Question: I've been using a directive with 'scope: false' to investigate what's available to a directive that has access to its parent's scope--I just now realized that doing a 'console.log(scope)' in the linking function has been somewhat misleading.
'''
.directive('directive', function() {
return {
scope: false;
link: function (scope, elem, attrs) {
console.log(scope);
console.log($.extend({}, scope));
}
});
'''
The latter, 'console.log($.extend({}, scope));', is an object that is far more verbose, I assume this is being logged during the '$digest' phase, (as one of the properties, '$$phase', has a value of '$digest' :-P).
The 'console.log($.extend({}, scope));' also includes objects which I would expect to have access to from the parent scope, like objects on the parent scope, which don't appear in the output from 'console.log(scope)'.
So I'm now assuming that the 'console.log($.extend({}, scope));'--actually is housing what is available to 'scope' in the directive's linking function.
Anyways, what is going on with 'console.log(scope)'--what is it showing me exactly, and why are the two different?
Any help is appreciated. Thank you!
Here is an example of the output from both:

I notice they have different prototypes, but not sure what exactly to derive from that. Because of this, it's kind of murky as to what is actually available in a directive's scope.
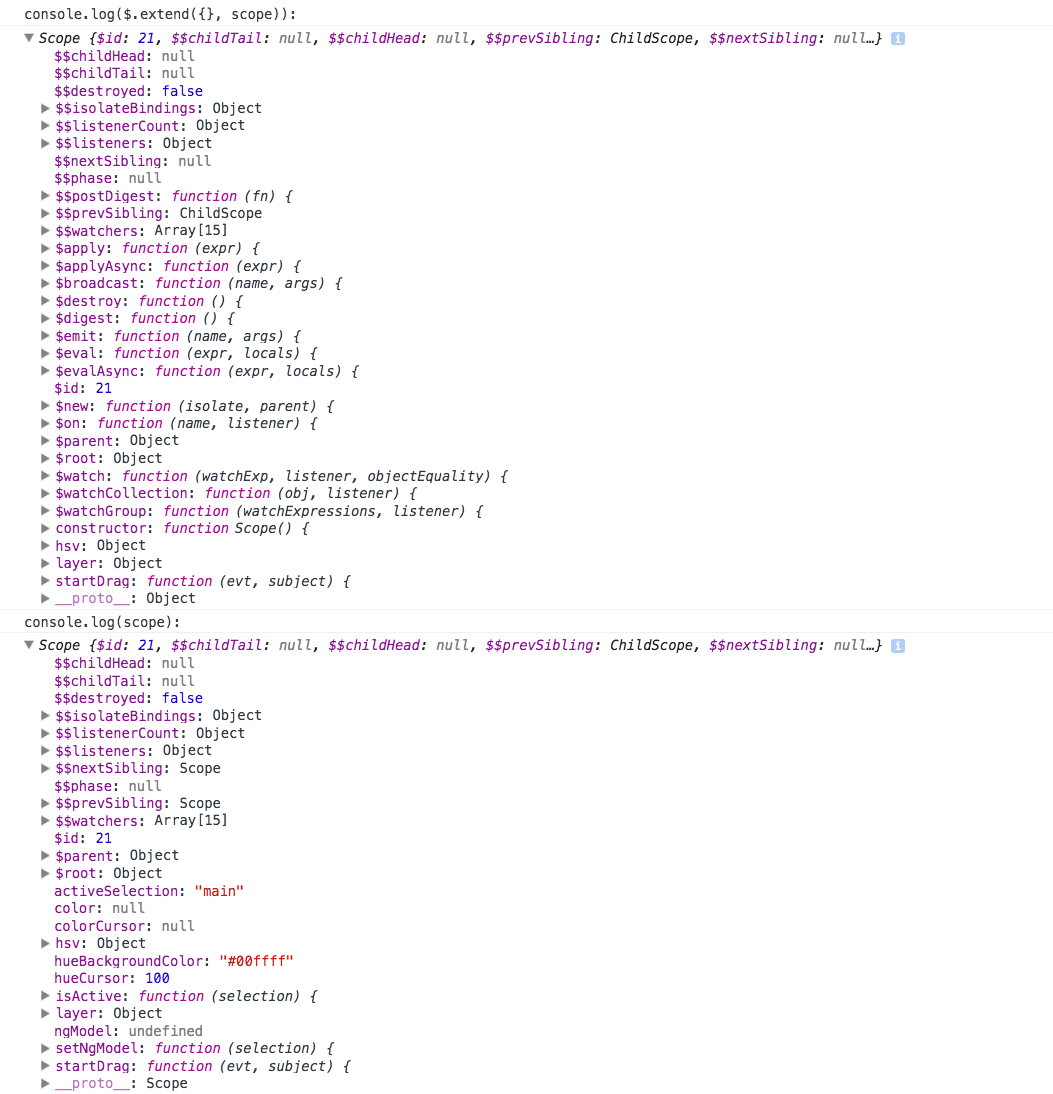
Answer: This isn't really related to $digests.
'''
var verboseObject = $.extend({}, scope);
console.log(verboseObject);
'''
The above is more verbose because all the properties from Angular's 'Scope' prototype (which 'scope' inherits from) got copied to 'verboseObject'. This is just the way jQuery's '$.extend' works:
<URL>
> properties inherited from the object's prototype will be copied over
Since those properties are not on the 'verboseObject' prototype but on the object itself, Developer Tools just shows it like a flat object.
'''
console.log(scope);
'''
In the above case, all the "missing" properties like '$digest', '$apply', '$eval' and so on are still available on 'scope', just further up the prototype chain. In Developer Tools you can inspect the prototype chain by expanding the '__proto__' property of an object. You might have to go up a few times to reach the actual 'Scope' that 'scope' inherits from.